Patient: sex F, age 72
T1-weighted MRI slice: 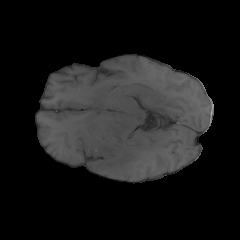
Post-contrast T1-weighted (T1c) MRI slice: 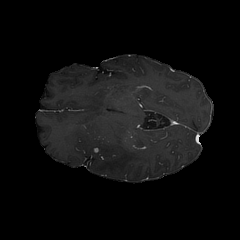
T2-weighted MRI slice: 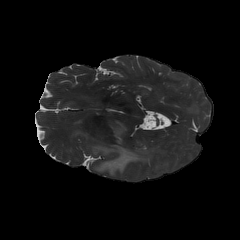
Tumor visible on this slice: yes
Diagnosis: Glioblastoma, IDH-wildtype
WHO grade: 4